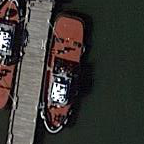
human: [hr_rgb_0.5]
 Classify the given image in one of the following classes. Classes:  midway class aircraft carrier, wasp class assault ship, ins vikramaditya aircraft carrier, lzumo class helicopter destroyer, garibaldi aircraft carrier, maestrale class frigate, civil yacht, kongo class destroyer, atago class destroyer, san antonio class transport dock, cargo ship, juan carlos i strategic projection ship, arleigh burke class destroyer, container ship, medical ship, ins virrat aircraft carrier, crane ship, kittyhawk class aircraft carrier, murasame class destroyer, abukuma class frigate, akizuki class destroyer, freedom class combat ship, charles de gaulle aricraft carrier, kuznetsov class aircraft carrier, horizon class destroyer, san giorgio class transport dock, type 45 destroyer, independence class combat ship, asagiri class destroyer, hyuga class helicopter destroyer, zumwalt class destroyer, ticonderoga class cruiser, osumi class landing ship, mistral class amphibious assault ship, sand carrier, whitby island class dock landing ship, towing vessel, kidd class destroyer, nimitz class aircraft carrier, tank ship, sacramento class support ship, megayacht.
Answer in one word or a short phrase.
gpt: Towing vessel